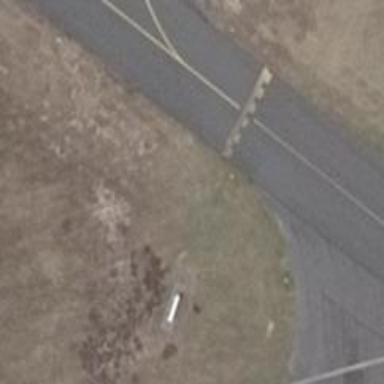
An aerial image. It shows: Taxiway edge marked with aviation lights.